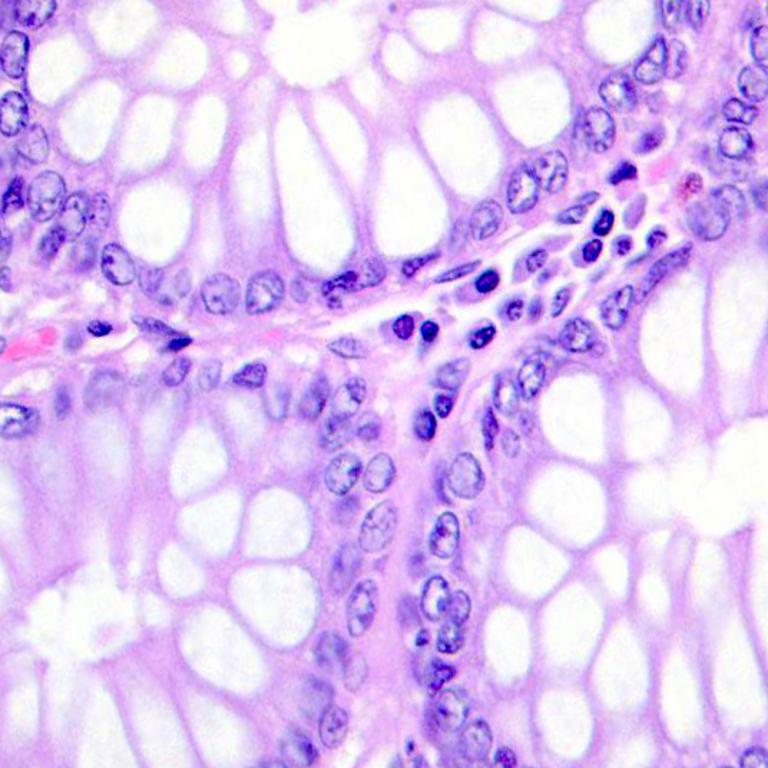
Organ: colon
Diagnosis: benign